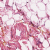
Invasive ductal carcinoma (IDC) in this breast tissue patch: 0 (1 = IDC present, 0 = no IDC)